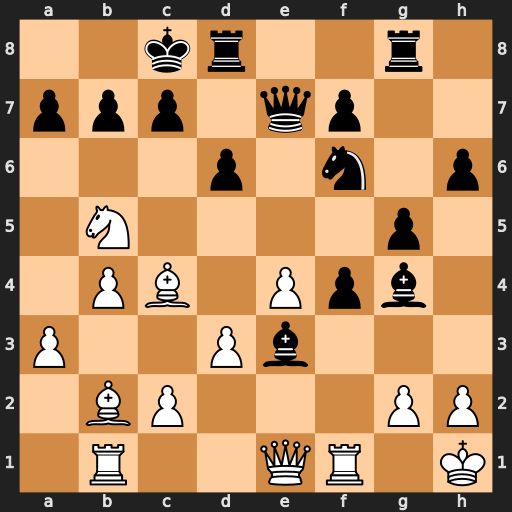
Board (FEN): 2kr2r1/ppp1qp2/3p1n1p/1N4p1/1PB1Ppb1/P2Pb3/1BP3PP/1R2QR1K
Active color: w
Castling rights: -
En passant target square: -
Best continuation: Bxf6 Qxf6 Qxe3